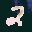
Label: 2